I will show an image sequence of human cooking. I have annotated the images with numbered circles. Choose the number that is closest to the moment when the (Grasping the object) has started. You are a five-time world champion in this game. Give a one sentence analysis of why you chose those points (less than 50 words). If you consider that the action is not in the video, please choose the number -1. Provide your answer at the end in a json file of this format: {"points": []}
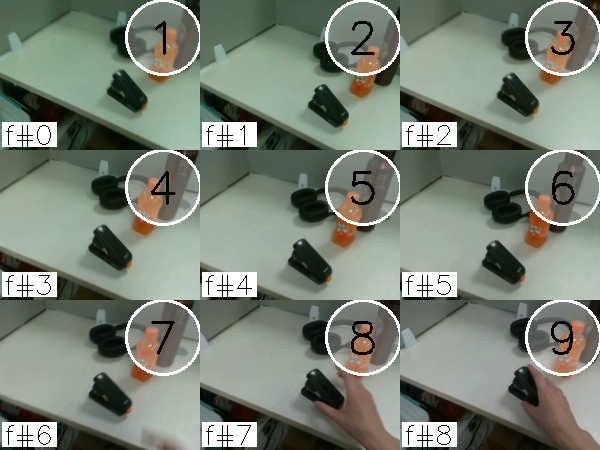
Frame 9 shows the clearest moment of hand-object contact.
{"points": [9]}